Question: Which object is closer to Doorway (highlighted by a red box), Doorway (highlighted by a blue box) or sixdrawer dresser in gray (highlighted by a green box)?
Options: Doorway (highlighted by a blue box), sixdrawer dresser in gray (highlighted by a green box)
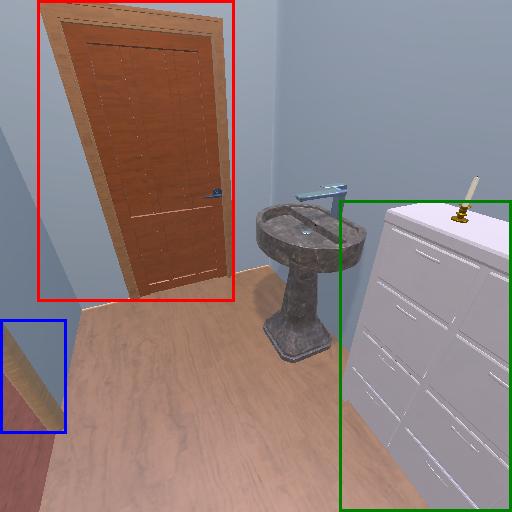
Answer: Doorway (highlighted by a blue box)